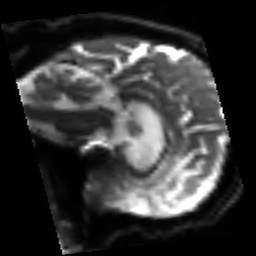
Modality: sbref
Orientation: sagittal
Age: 69
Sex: male
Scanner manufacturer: siemens
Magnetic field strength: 3 T
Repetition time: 3.2 s
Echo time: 0.081 s